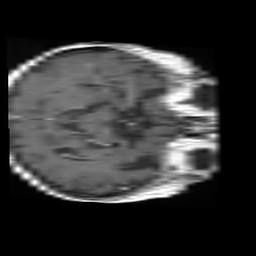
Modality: T1w
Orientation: axial
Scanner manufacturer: ge
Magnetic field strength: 1.5 T
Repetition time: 0.719 s
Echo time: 0.007664 s